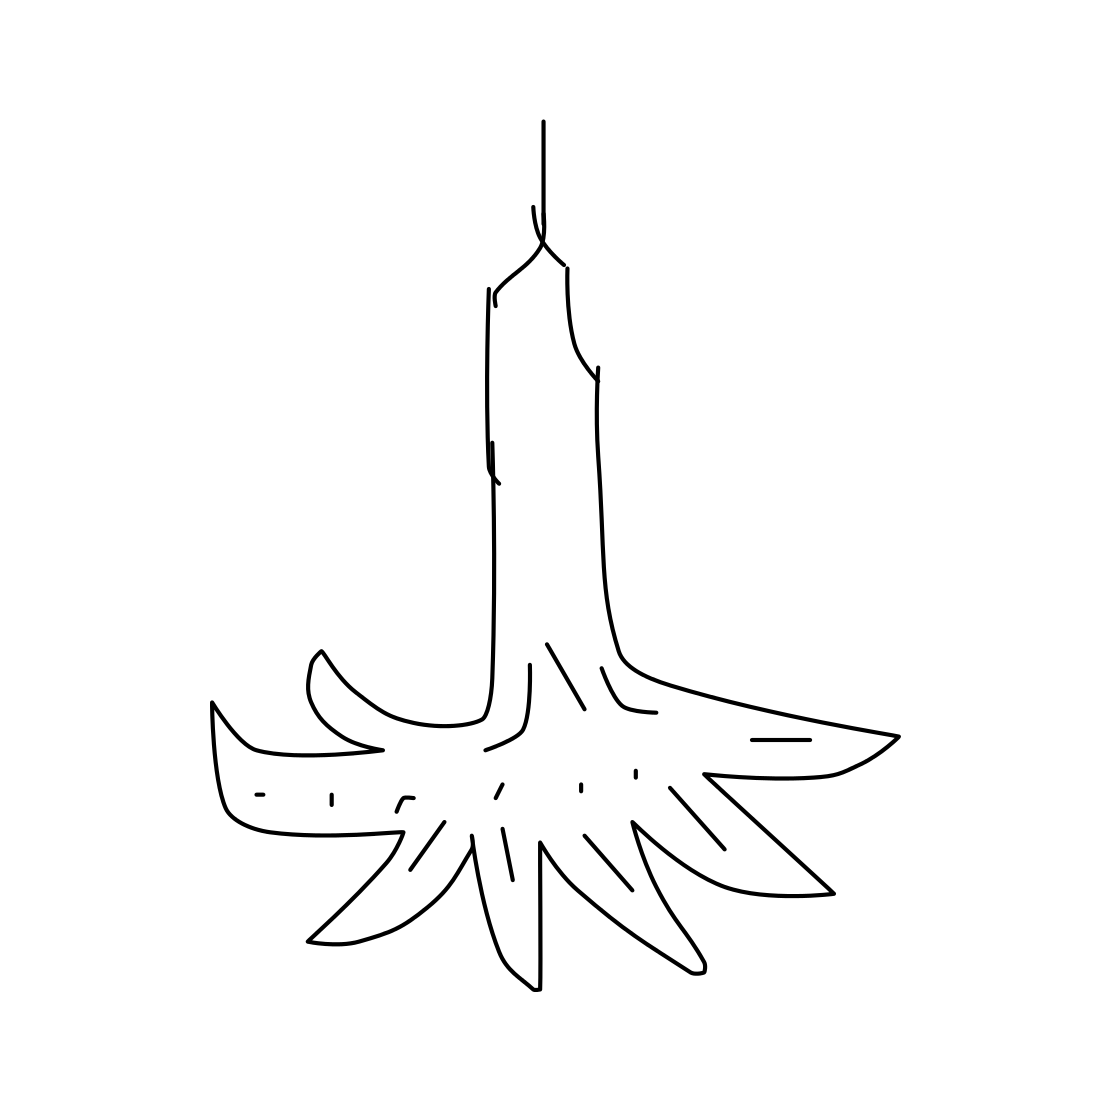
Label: chandelier